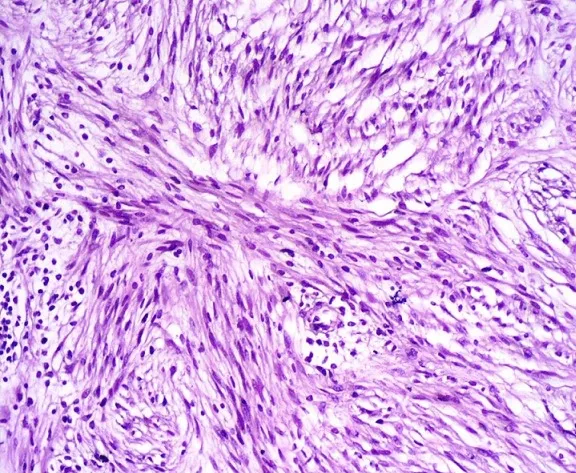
The tumor cells are fusiform, devoid of atypia (HES X 200).
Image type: pathology (h&e)